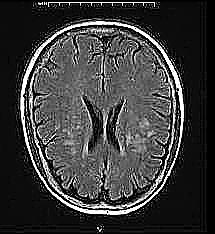
Label: notumor